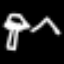
Label: palm tree